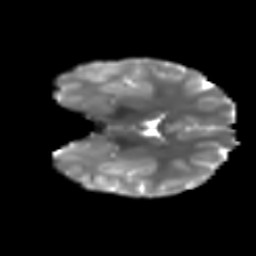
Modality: T2w
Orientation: coronal
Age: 10
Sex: female
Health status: ill
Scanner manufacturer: ge
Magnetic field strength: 3 T
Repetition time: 6.752 s
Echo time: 0.079 s